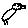
Label: bird